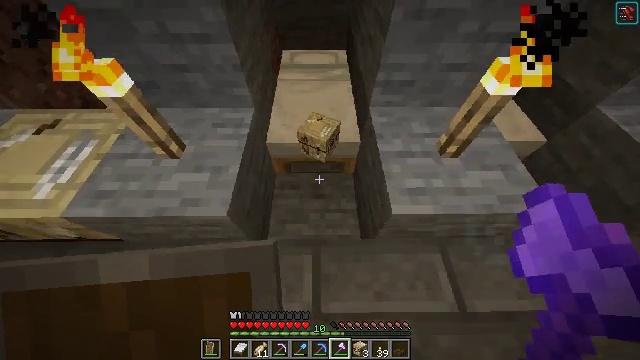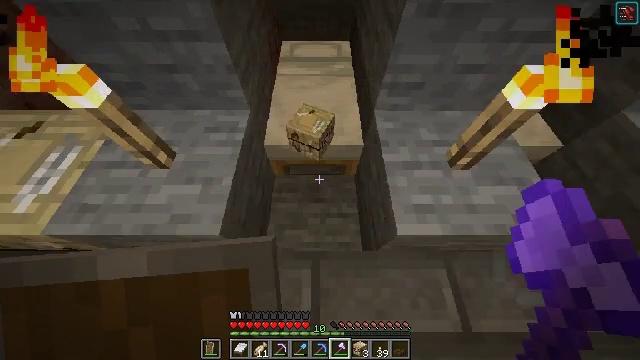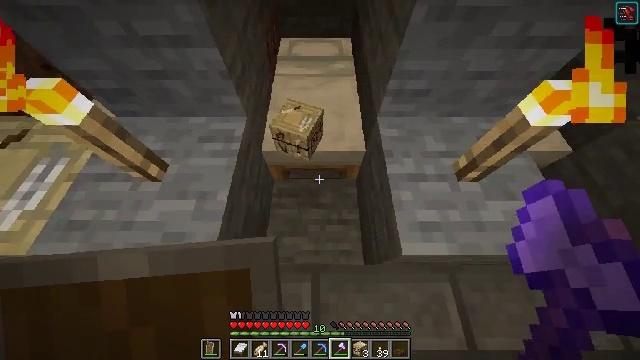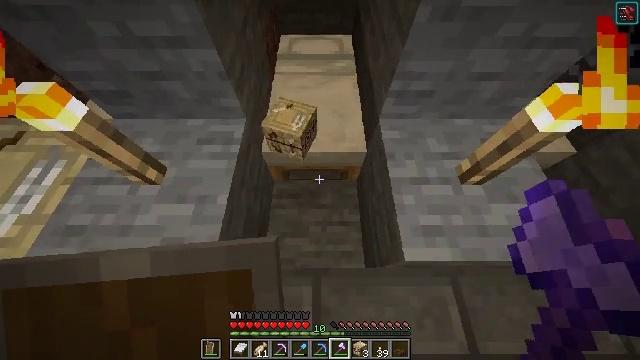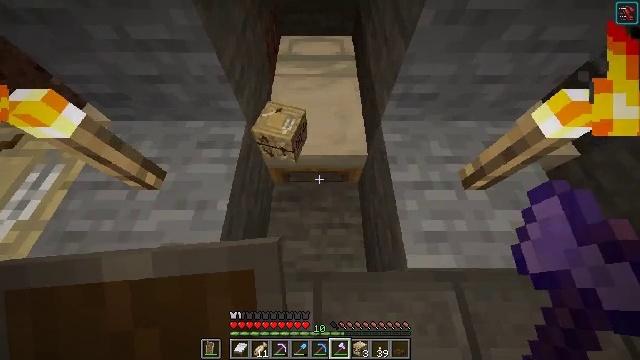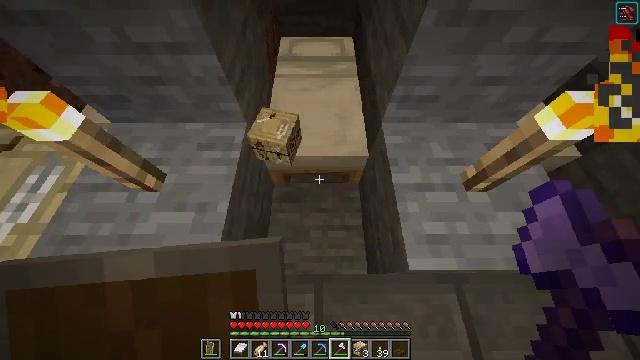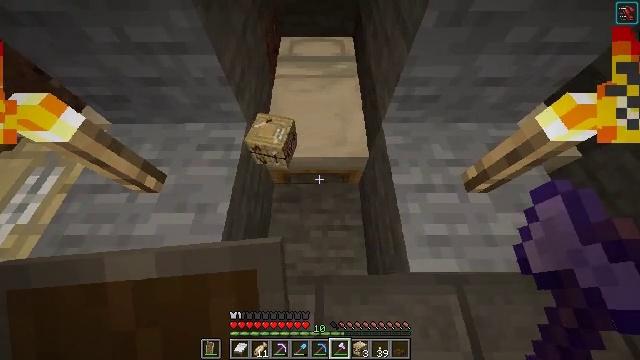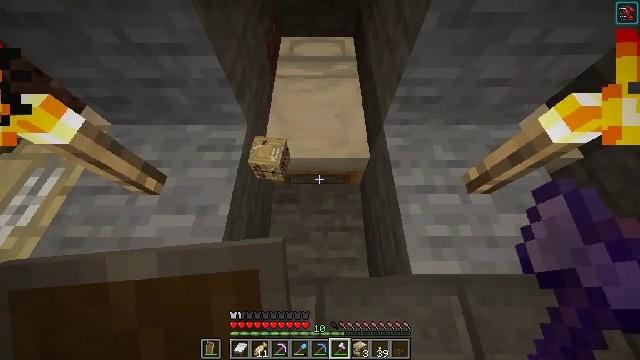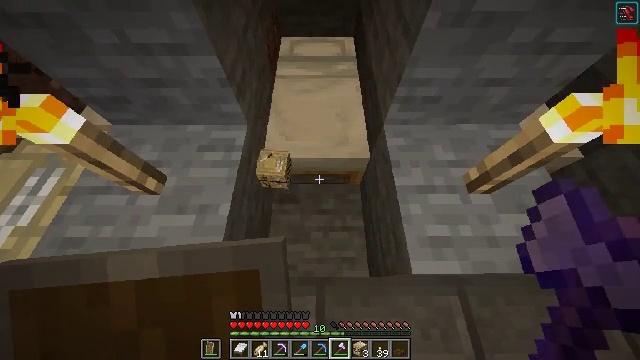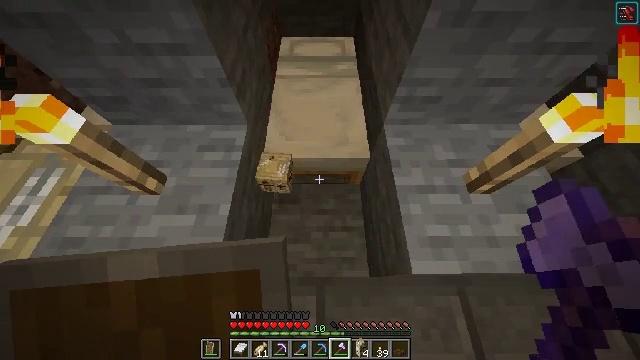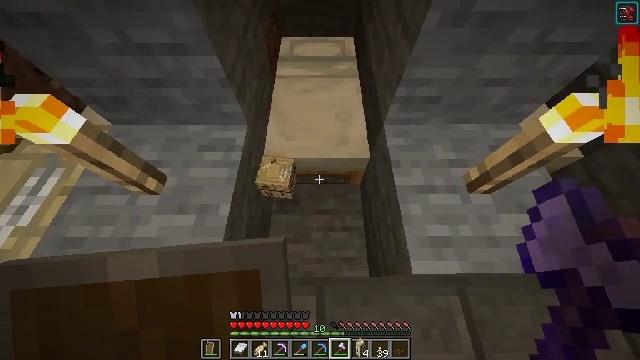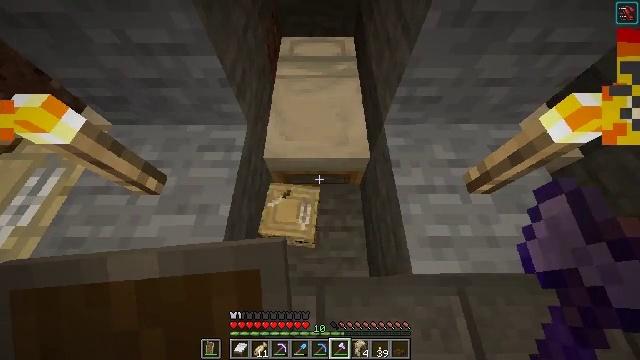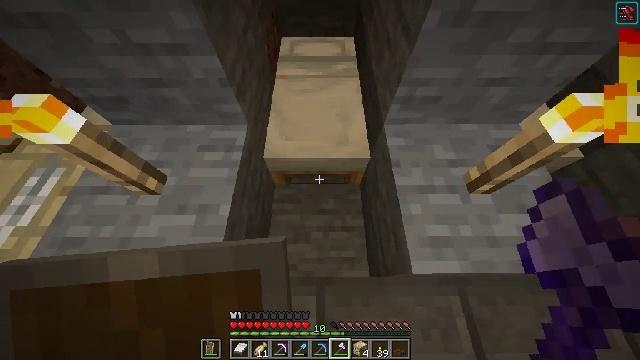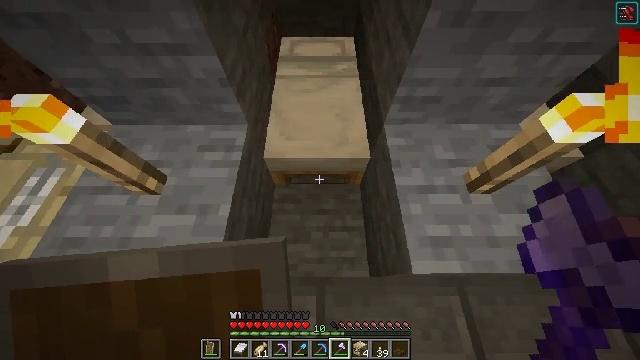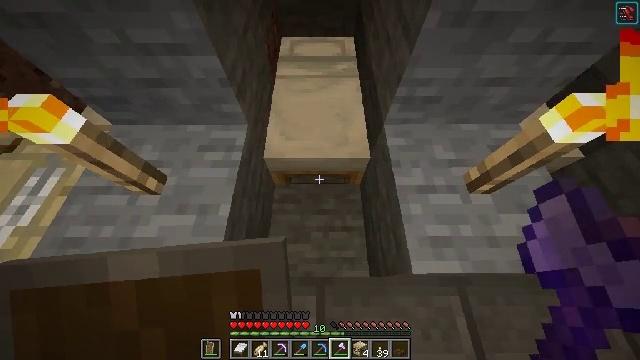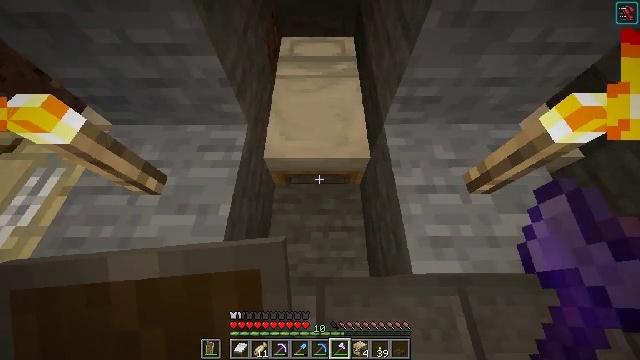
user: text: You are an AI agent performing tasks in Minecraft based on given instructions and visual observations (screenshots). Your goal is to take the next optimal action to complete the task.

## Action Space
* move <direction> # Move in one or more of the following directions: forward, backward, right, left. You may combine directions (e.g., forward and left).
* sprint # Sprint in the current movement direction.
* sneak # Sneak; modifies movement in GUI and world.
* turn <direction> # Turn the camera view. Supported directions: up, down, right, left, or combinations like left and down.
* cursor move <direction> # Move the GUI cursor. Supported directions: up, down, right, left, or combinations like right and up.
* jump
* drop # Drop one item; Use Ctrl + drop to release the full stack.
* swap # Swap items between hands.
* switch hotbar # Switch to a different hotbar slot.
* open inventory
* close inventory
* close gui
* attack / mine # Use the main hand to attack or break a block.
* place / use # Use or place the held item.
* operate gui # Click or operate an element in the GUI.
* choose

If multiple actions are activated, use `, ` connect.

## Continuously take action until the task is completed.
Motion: motion action
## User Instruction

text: Left click on the fletching table to mine it.
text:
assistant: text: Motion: turn down
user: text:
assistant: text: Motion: turn down
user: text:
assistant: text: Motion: no_op
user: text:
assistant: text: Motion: no_op
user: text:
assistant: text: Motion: no_op
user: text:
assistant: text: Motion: no_op
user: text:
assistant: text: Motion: no_op
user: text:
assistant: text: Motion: no_op
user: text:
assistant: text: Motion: no_op
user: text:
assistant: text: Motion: no_op
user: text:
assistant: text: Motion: no_op
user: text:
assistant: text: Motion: no_op
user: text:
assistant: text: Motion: no_op
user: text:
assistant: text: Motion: no_op
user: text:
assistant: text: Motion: no_op
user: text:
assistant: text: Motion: move back
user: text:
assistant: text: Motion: move back, turn left and up
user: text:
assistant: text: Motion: move back, turn up
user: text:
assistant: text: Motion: move back and move left, turn up
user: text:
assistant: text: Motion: move back and move left, turn up
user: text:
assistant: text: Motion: move left, turn up
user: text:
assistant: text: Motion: move left, turn up
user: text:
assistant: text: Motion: move left
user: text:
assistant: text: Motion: move left
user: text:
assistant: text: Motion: move left
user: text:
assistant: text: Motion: no_op
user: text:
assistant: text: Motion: turn left
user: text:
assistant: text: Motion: move forward, turn left and down
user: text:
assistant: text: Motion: move forward, turn left and down
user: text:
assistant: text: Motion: move forward, turn left and down